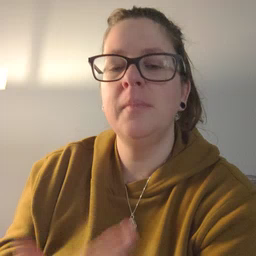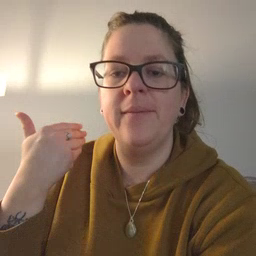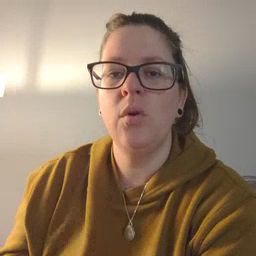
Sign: before